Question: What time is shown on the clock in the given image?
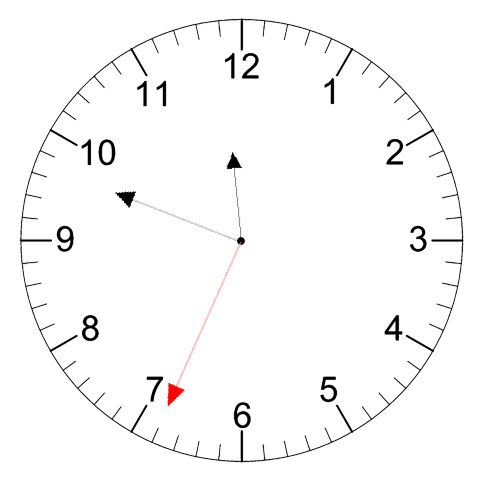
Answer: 11:48:34